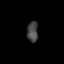
Tissue: lung
Cell type: Epithelial cells
Senescence score: 0.2435
Nuclear area (px): 219
Mean DAPI intensity: 69.132